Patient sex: M
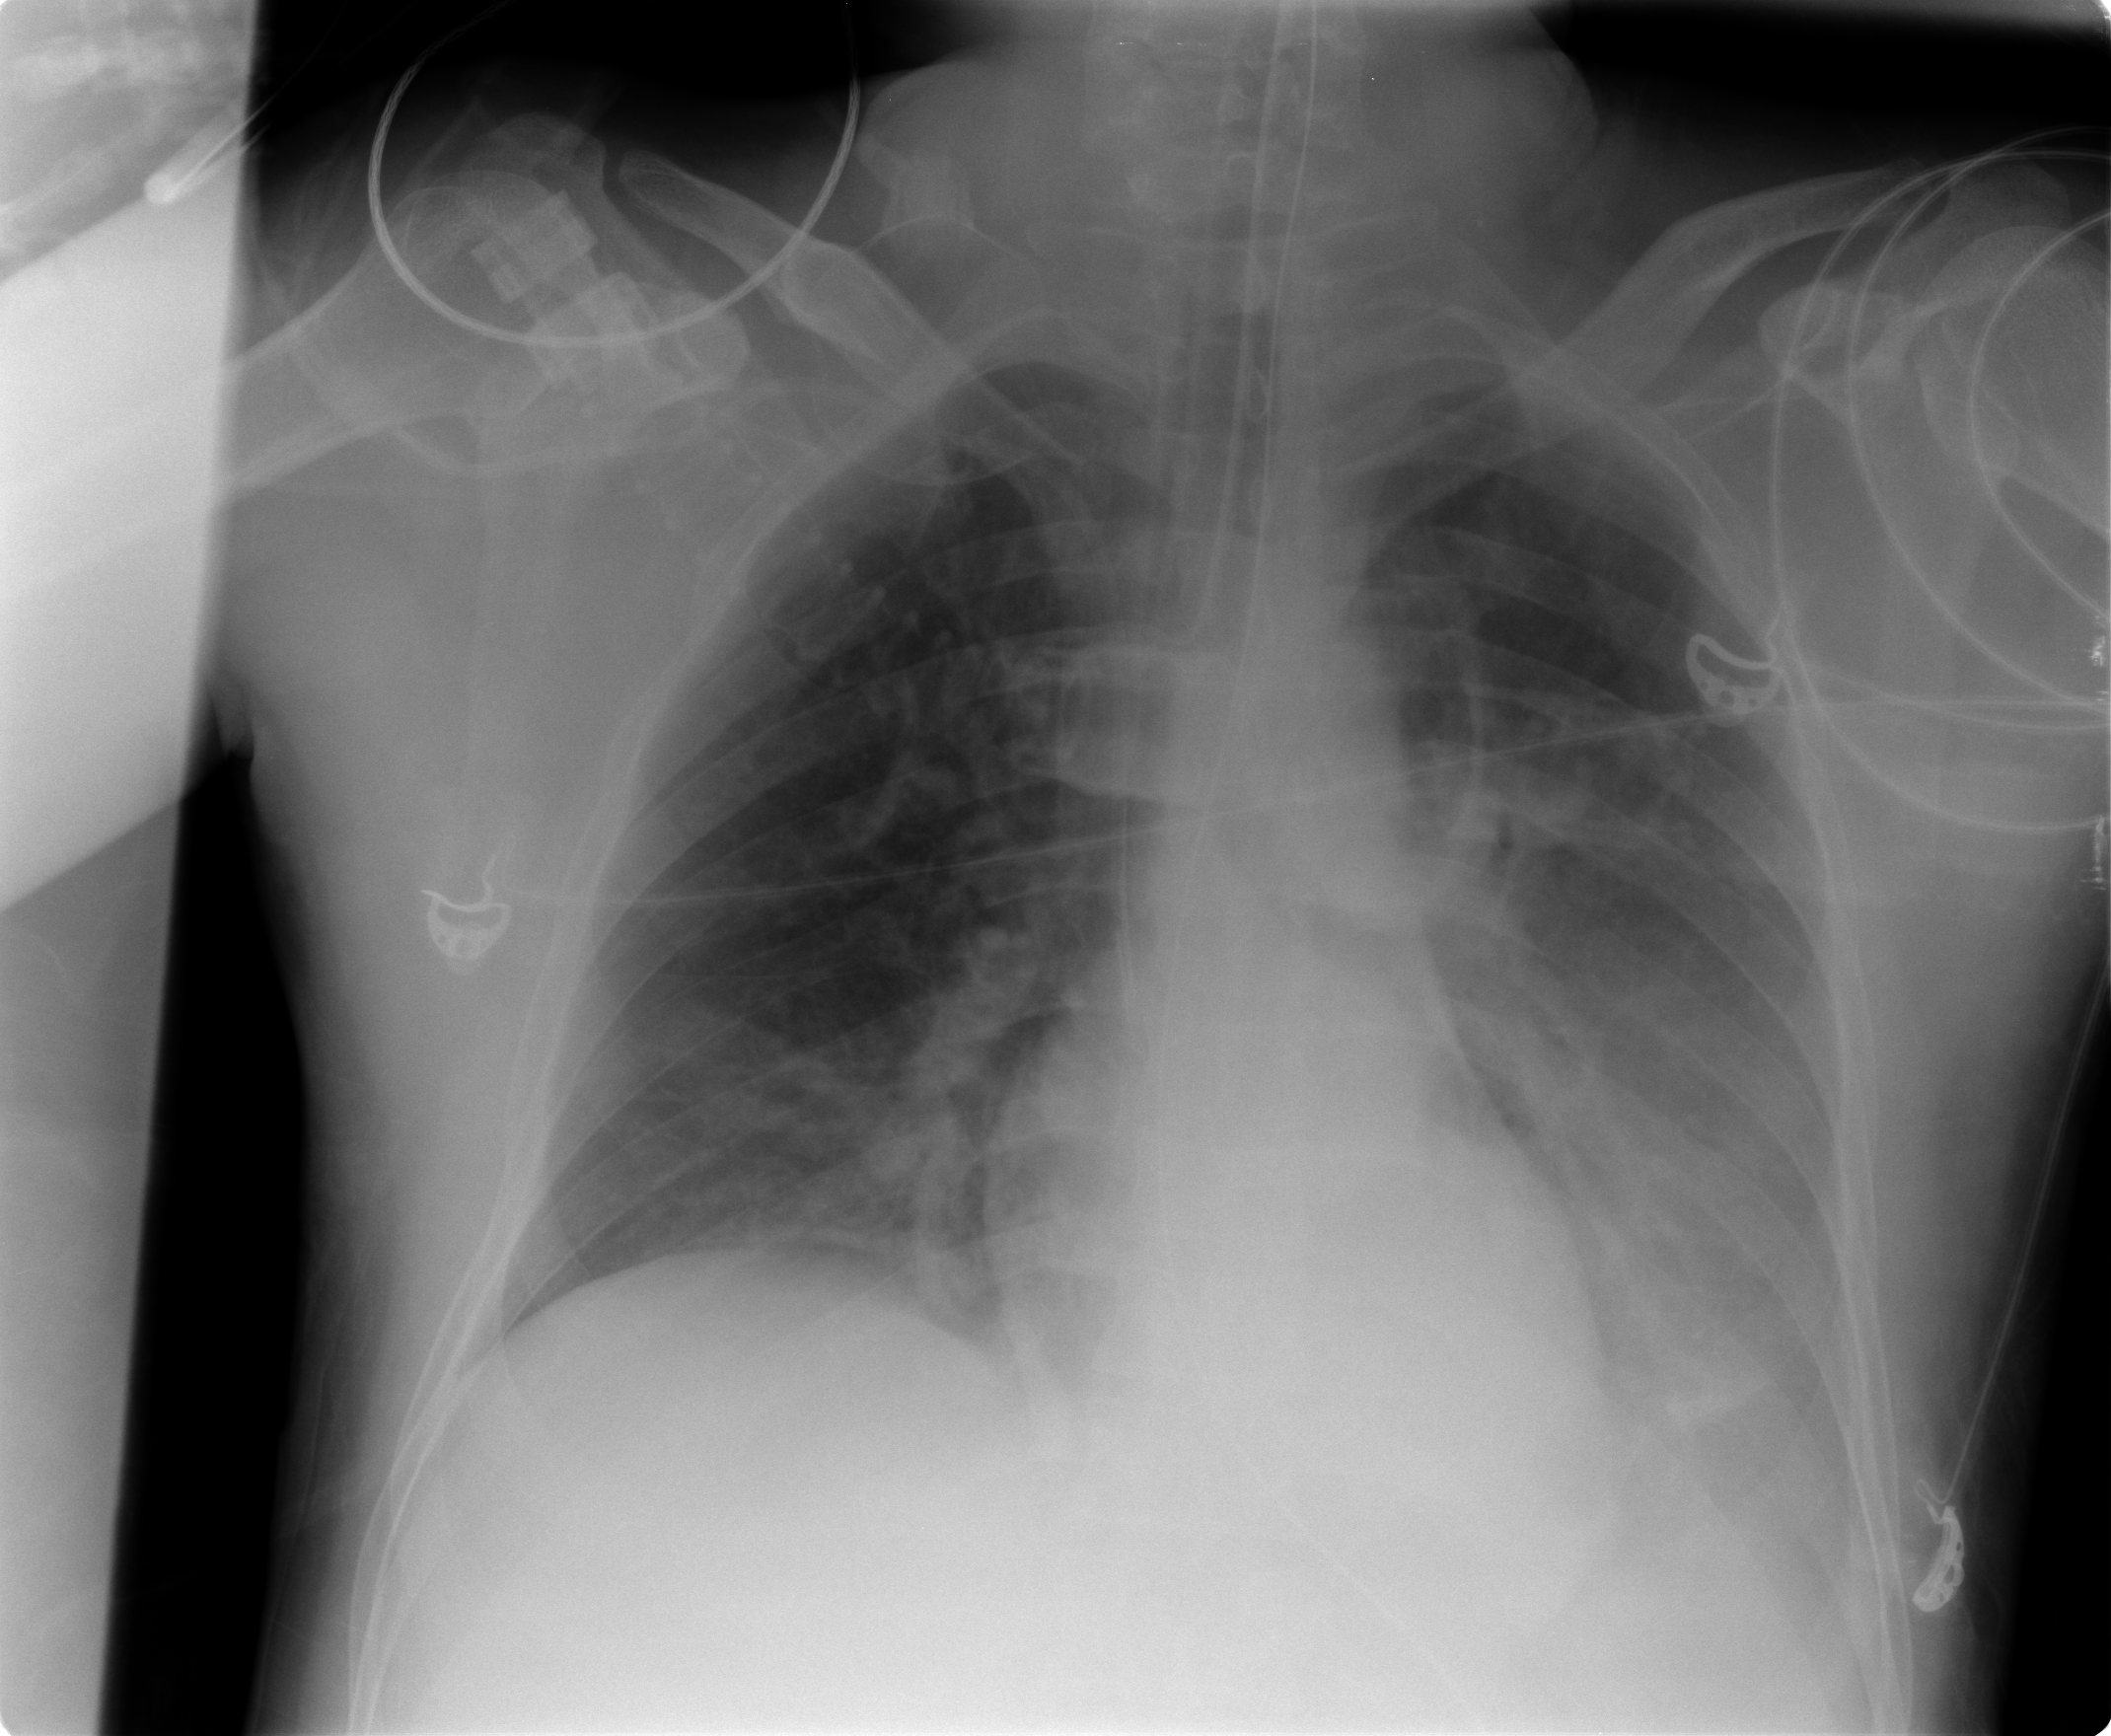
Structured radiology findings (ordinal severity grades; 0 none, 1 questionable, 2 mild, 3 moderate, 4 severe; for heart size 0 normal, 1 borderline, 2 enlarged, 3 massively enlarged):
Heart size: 0
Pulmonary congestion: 2
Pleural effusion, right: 0
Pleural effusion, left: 2
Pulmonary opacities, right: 0
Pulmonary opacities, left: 1
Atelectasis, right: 2
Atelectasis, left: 2